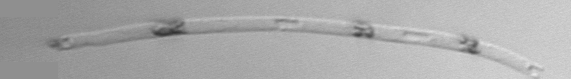
Label: Eucampia_morphytype1